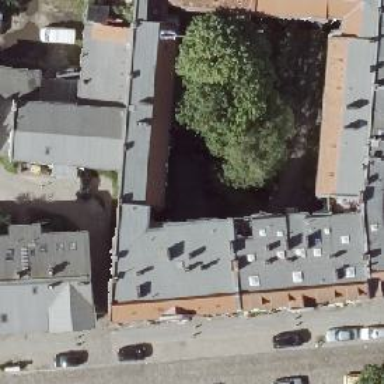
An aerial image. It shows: Unique apartment building with double saltbox roof shape.